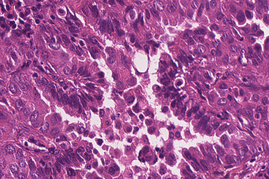
Tumor epithelial tissue: yes
Tumor-associated stroma tissue: no
Normal tissue: no